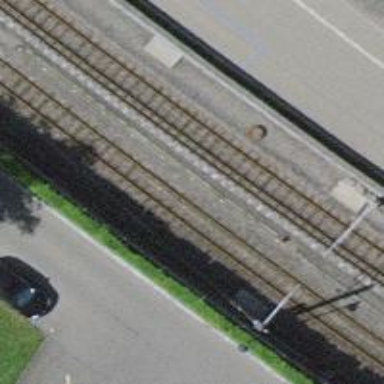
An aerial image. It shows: Single railway track with electrification through contact line.